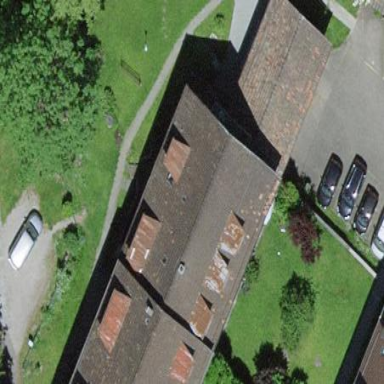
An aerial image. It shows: Gabled roof on residential building.